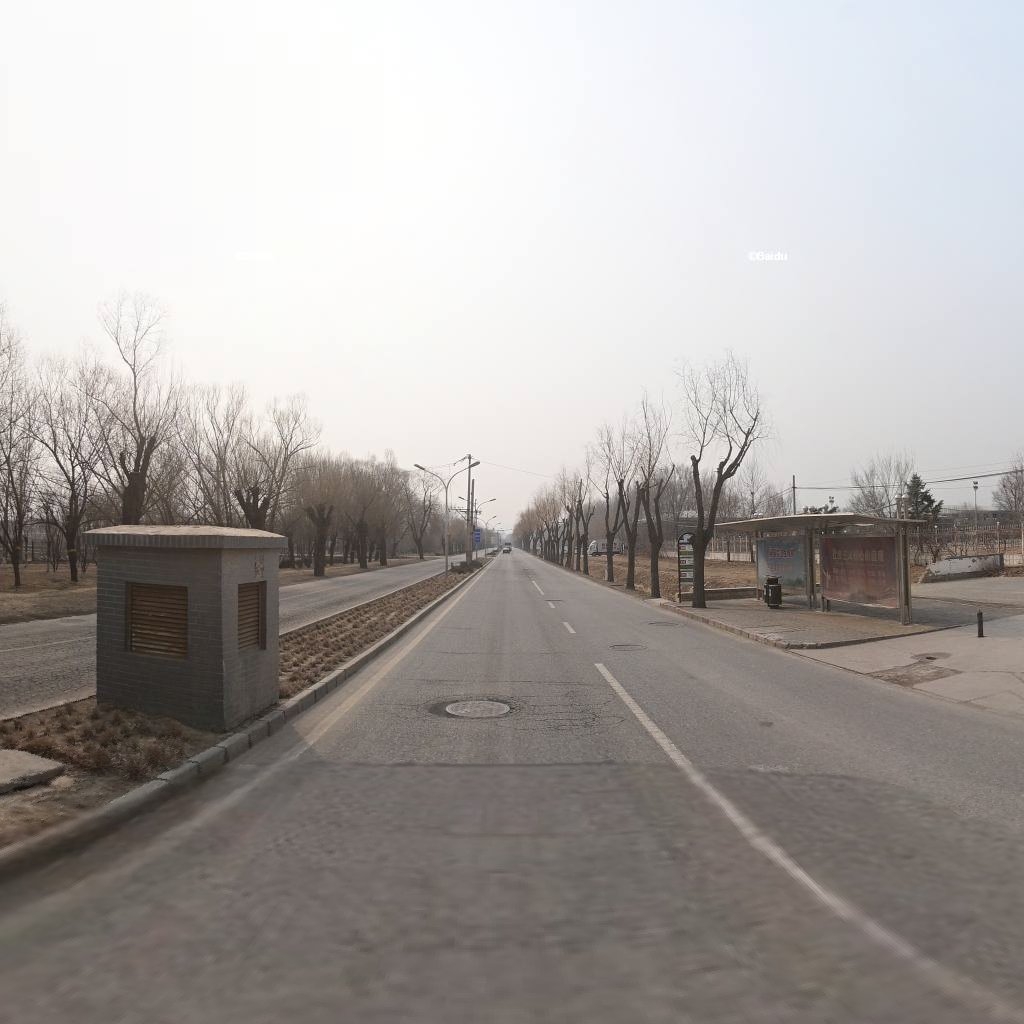
Region: Haidian
Road damage annotations: manhole cover, alligator crack, manhole cover, manhole cover, transverse crack, alligator crack, manhole cover